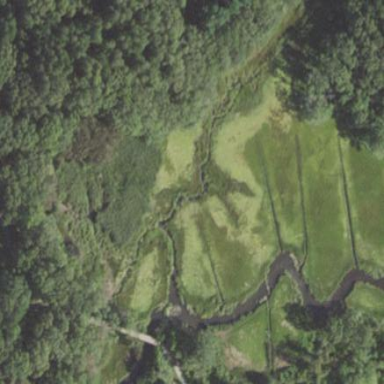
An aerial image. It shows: Beautiful wet meadow natural wetland.